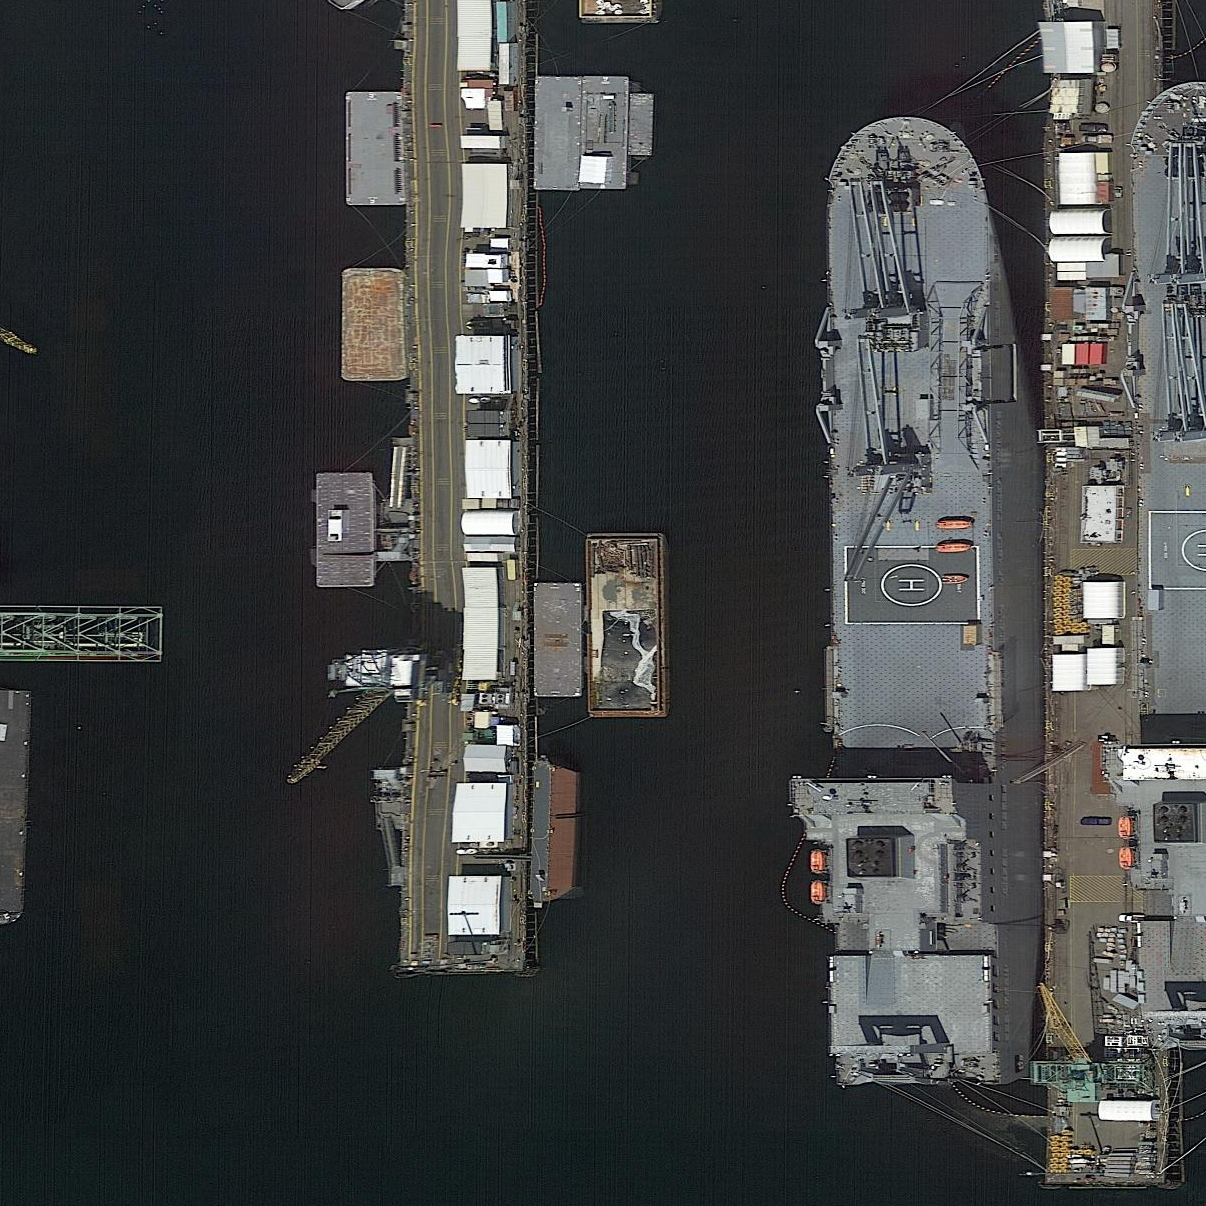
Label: civil